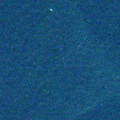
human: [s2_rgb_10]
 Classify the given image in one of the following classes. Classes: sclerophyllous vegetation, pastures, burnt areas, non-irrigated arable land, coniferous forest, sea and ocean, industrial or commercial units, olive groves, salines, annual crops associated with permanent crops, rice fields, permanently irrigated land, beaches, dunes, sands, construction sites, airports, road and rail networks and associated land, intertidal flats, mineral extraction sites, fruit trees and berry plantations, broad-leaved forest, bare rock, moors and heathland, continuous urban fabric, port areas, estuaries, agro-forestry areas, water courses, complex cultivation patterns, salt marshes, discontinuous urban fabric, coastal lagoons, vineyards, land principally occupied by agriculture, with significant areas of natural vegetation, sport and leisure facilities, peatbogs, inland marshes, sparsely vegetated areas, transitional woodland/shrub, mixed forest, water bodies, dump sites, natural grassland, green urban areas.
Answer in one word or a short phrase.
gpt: sea and ocean